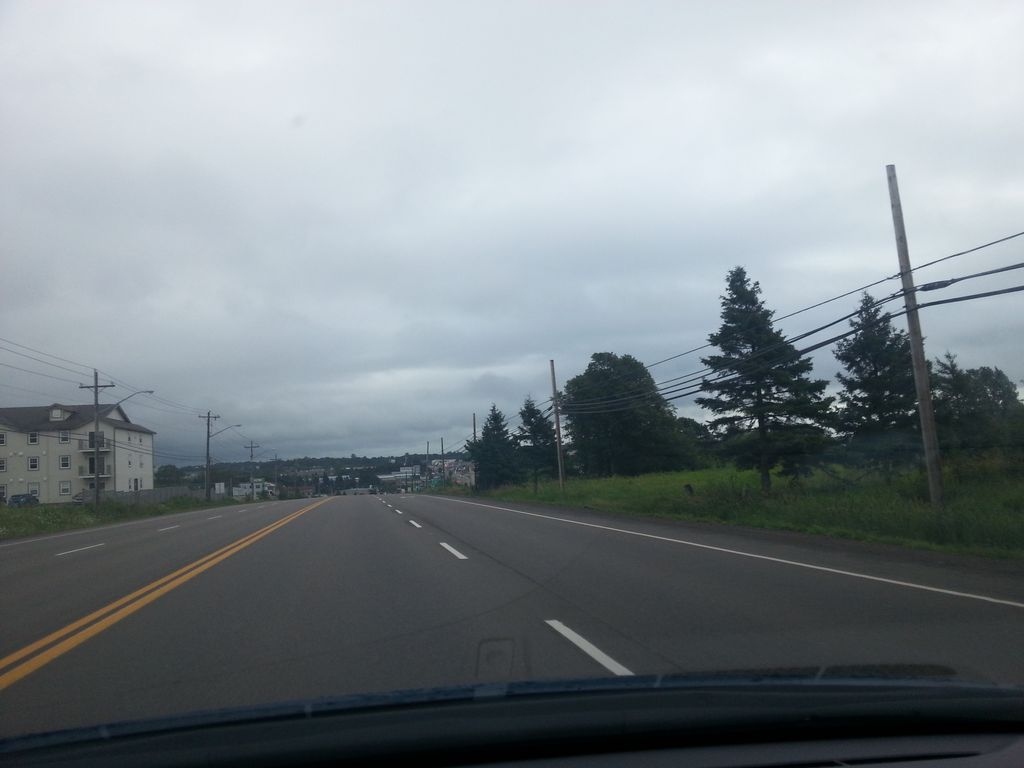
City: charlottetown